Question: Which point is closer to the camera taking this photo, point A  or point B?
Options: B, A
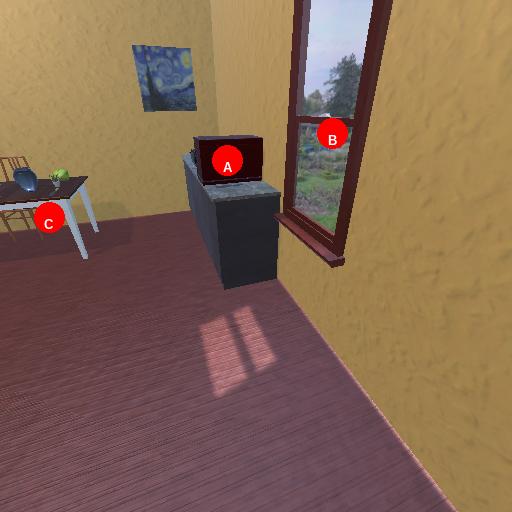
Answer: B